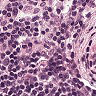
Metastatic tissue present: no